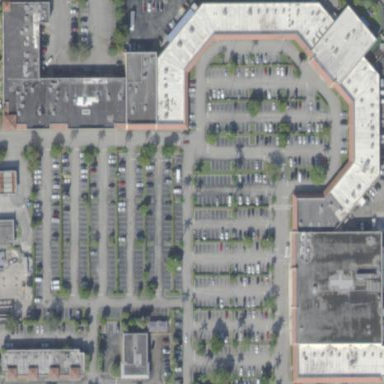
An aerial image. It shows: Mall building.